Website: macys
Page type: customer-info-address
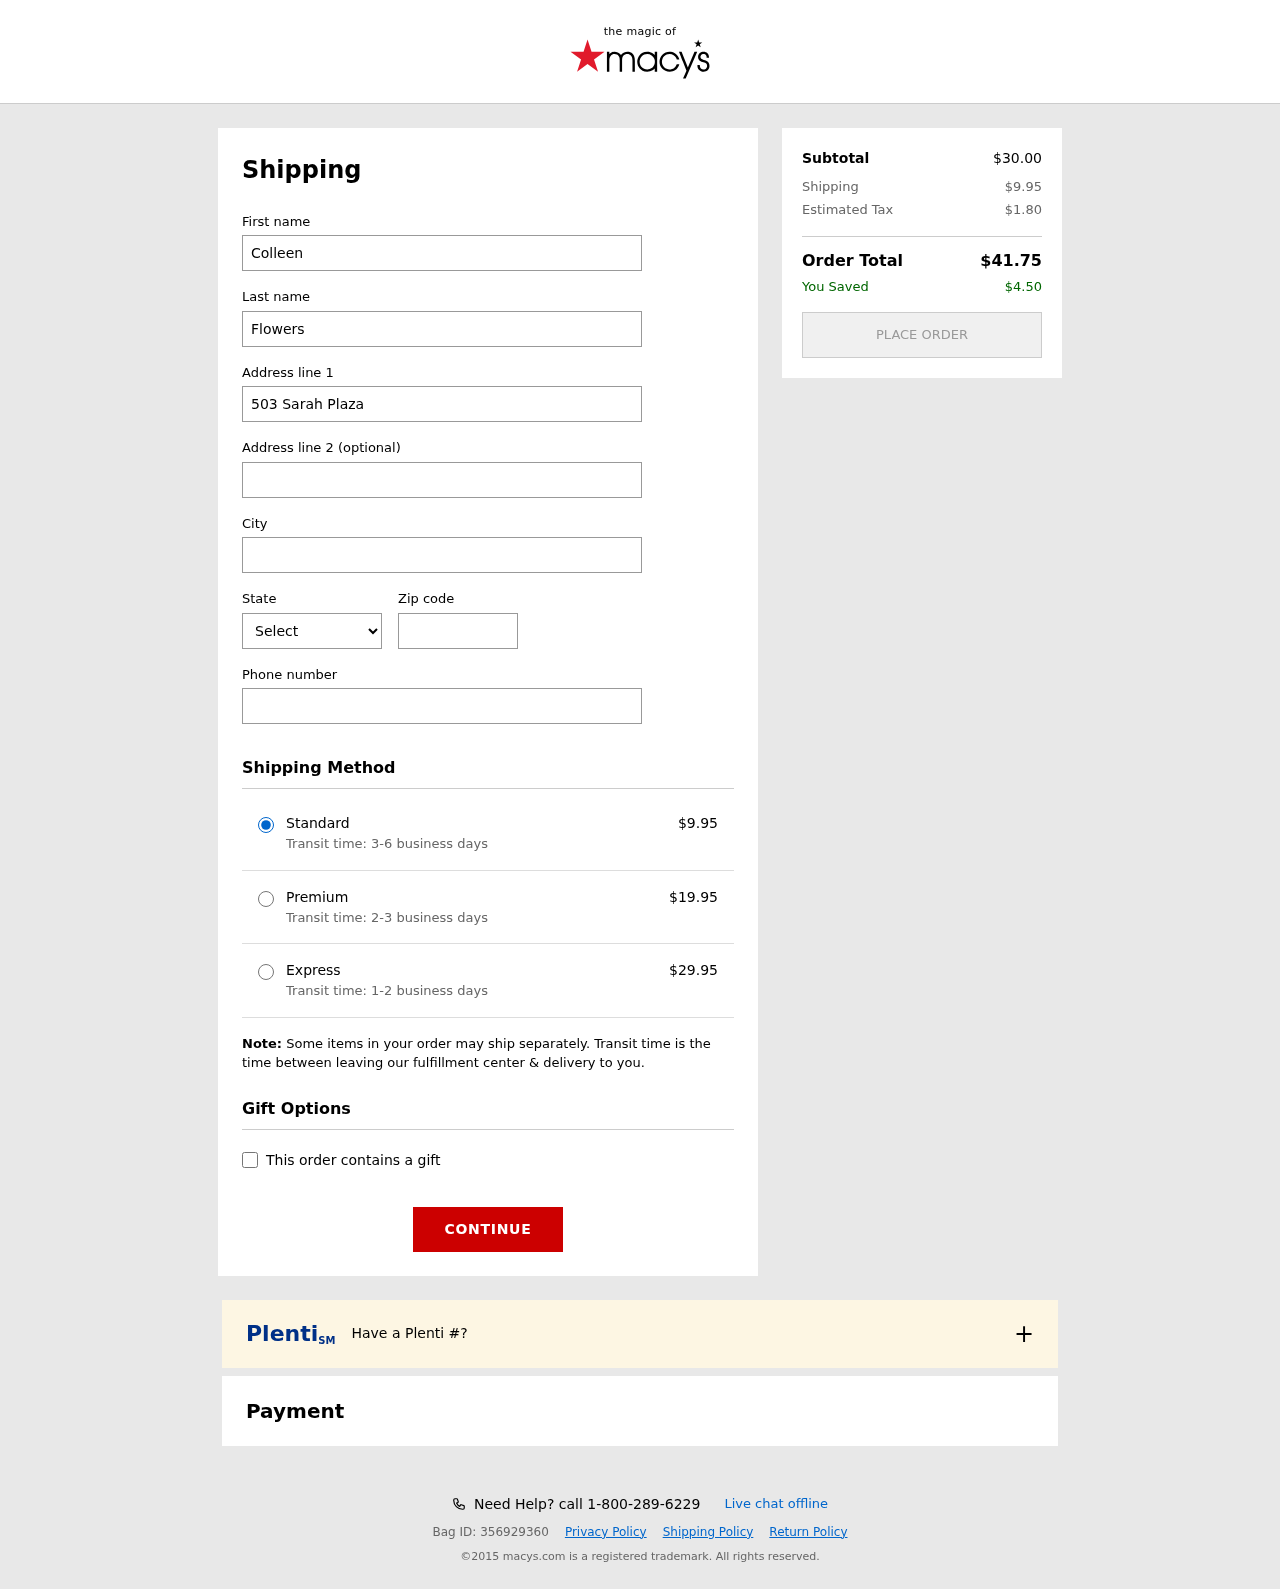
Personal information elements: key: PII_CITY
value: Lake Jessica
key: PII_FIRSTNAME
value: Colleen
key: PII_LASTNAME
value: Flowers
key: PII_PHONE
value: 3037196472
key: PII_POSTCODE
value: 11847
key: PII_STATE_ABBR
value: AR
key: PII_STREET
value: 503 Sarah Plaza
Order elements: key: ORDER_SHIPPING_COST
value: $9.95
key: ORDER_SHIPPING_COST_PREMIUM
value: $19.95
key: ORDER_SHIPPING_COST_EXPRESS
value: $29.95
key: ORDER_SUBTOTAL
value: $30.00
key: ORDER_TAX
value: $1.80
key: ORDER_TOTAL
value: $41.75
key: ORDER_SAVINGS
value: $4.50